Question: <URL>
It was developed by a 3rd party and I plugged it into our CMS. Anytime I try to update the page in any way - even something as simple as changing a URL, the list items in the modals when you click the plus sign stop populating.
What is supposed to happen is that each modal window has little icons that appear over the (currently empty) orange bar, and when you hover over the icon, the content below changes. It looks like this, and the code looks like this:
'''
<ul class="size_banner">
<li><a class="size_1 selected" title=""></a></li>
<li><a class="size_2" title=""></a></li>
<li><a class="size_3" title=""></a></li>
<li><a class="size_4" title=""></a></li>
<li><a class="size_5" title=""></a></li>
<li><a class="size_6" title=""></a></li>
<li><a class="size_7" title=""></a></li>
<li><a class="size_8" title=""></a></li>
</ul>
'''
At one point, I figured out that if I edited the page in a text-editor, rather than directly in the CMS and then copied the new code, it would work. However, once again it isn't working! There are no errors in Firebug console or Chrome. <URL>, though I get an error when I try to trigger the modal.
<URL>.
I have to have the page fixed by tomorrow AM so the broken page will only be live today.
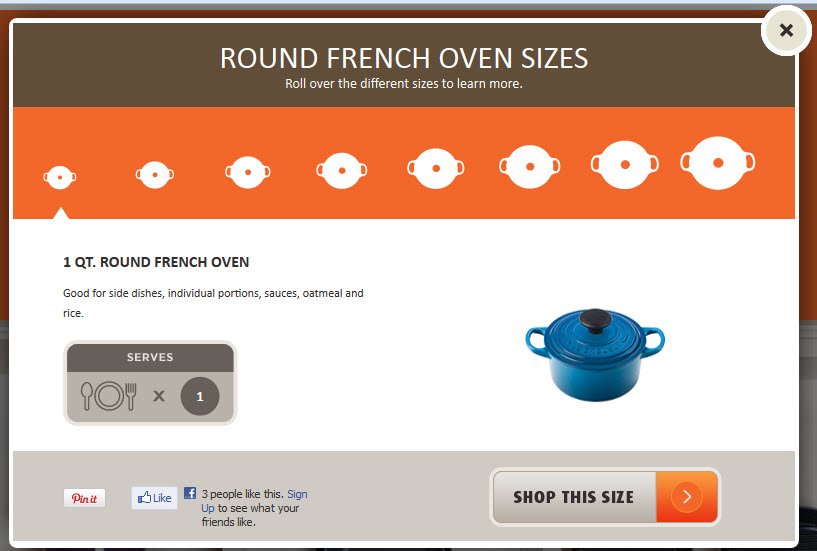
Answer: Ok after comparing the working version with the non-working version the result is that the CMS has altered the actual html that is being rendered..
It has nothing to do with the scripts..
See <URL>
On the left is the non-working code and on the right the working code ().
You will notice that on the working version () each 'li' element has an empty 'a' tag inside it with some attributes.
Your CMS obviously considers those elements as useless because they are empty and removes them.
You will need to re-add them ('&nbsp')